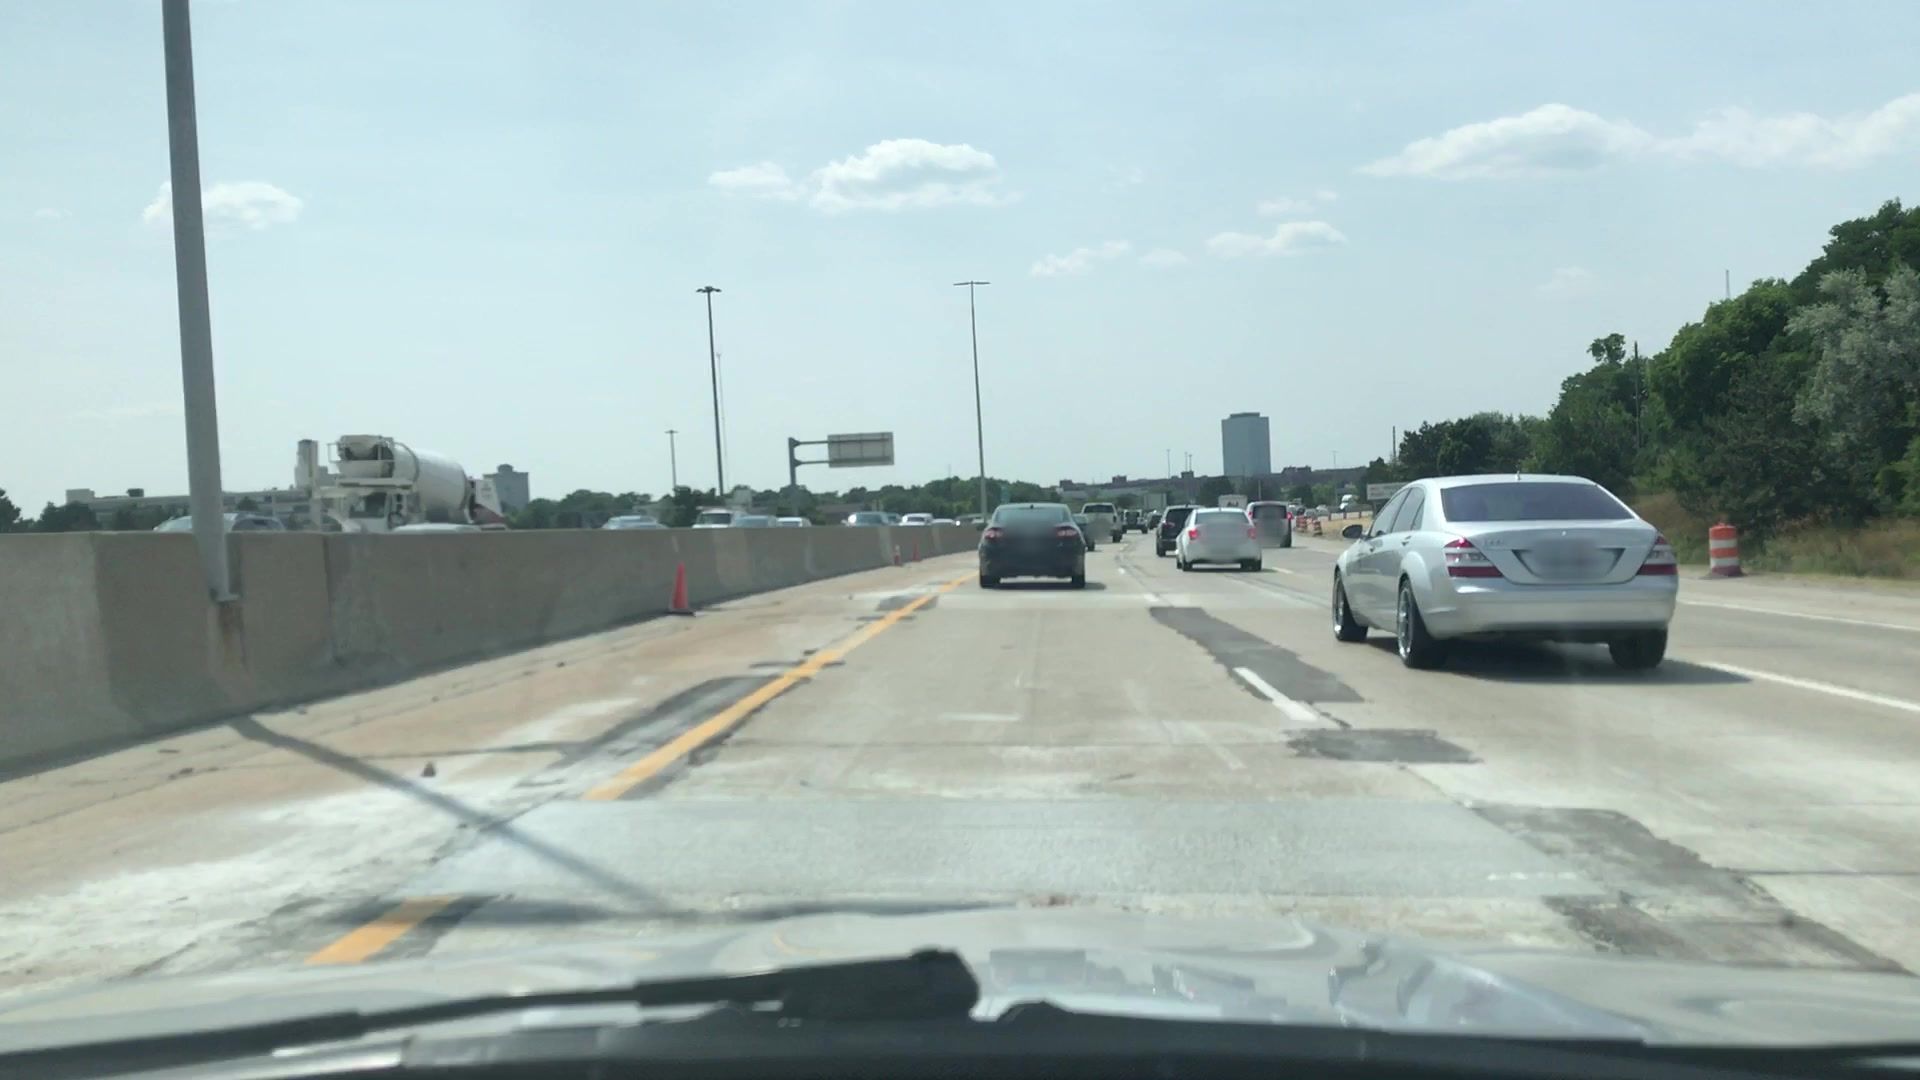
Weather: clear
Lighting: day
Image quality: good
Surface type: driving surface
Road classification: motorway
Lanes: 4, 3
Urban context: suburban or peri-urban
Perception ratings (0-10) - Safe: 1.27, Lively: 1.6, Beautiful: 0.59, Boring: 6.6, Depressing: 8.06, Wealthy: 0.68